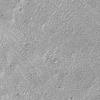
Atmospheric dust classification: not_dusty